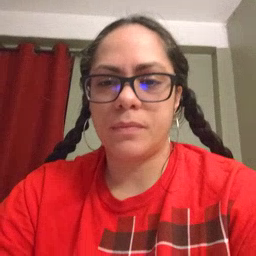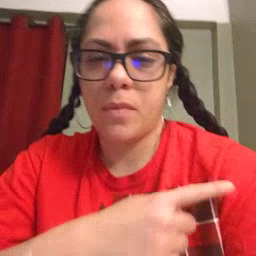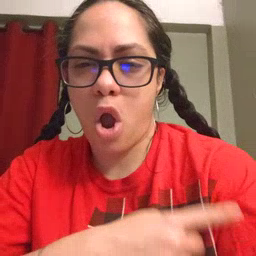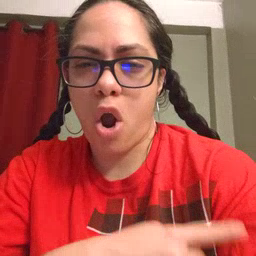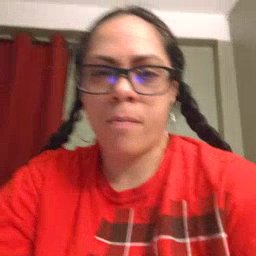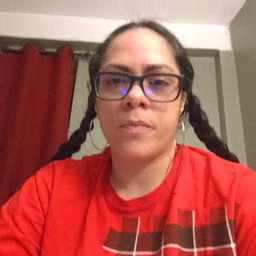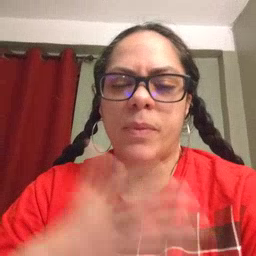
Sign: arm